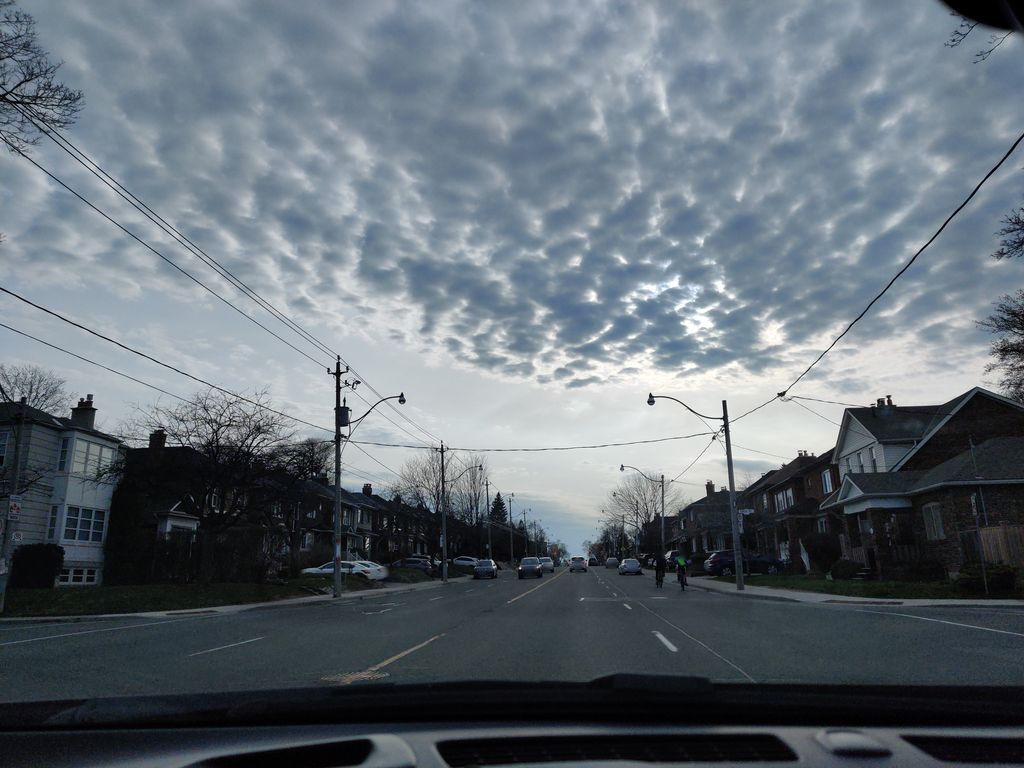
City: toronto